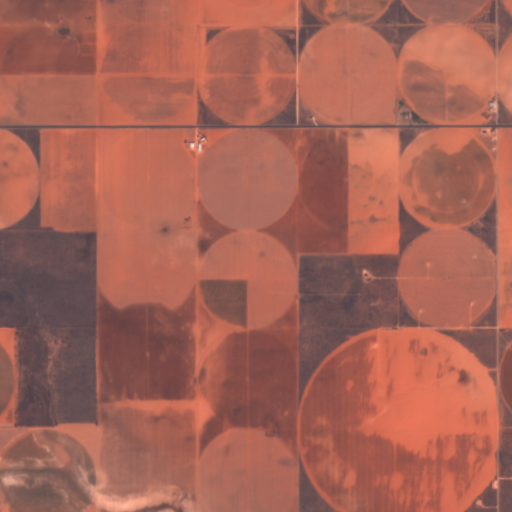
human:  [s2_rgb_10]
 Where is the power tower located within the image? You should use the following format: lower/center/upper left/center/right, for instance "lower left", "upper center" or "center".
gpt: The power tower is located in the upper center of the image.
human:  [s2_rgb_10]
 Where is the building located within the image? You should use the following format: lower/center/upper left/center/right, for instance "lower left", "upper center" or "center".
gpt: The building is located in the upper right of the image.
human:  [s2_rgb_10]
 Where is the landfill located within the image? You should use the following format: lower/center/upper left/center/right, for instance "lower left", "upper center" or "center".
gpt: There is no landfill in the image.